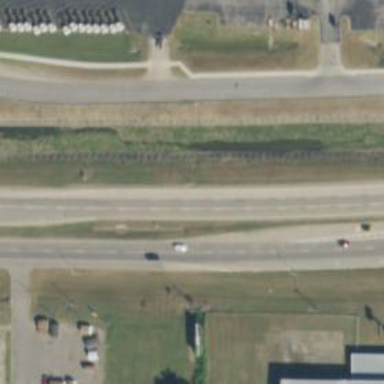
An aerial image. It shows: Trunk highway with expressway features.